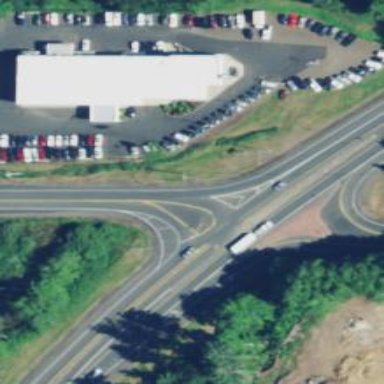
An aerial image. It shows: Asphalt trunk link road.